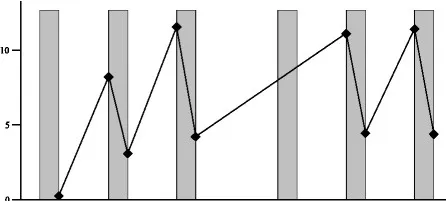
A; Plasma concentrations for the sum of sugammadex and sugammadex-rocuronium complex. Gray bars represent hemodialysis, and black diamonds show the concentration before and after hemodialysis.
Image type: pathology (immunostaining)